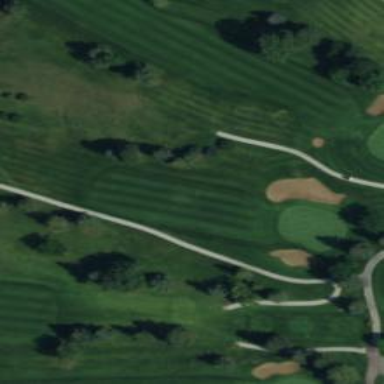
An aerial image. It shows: Service road with grade1 track surface. It resembles golf cart path.